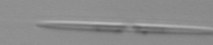
Label: pennate_Pseudo-nitzschia